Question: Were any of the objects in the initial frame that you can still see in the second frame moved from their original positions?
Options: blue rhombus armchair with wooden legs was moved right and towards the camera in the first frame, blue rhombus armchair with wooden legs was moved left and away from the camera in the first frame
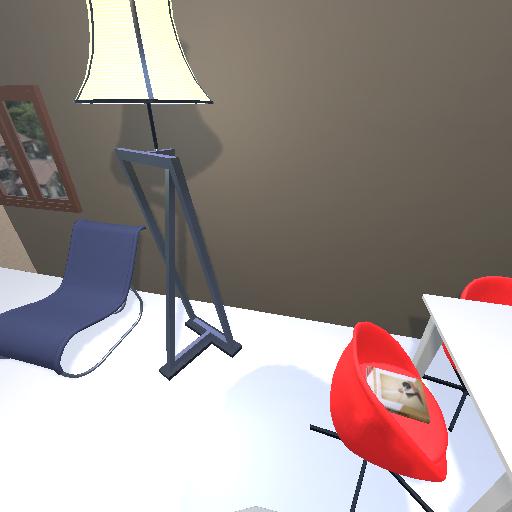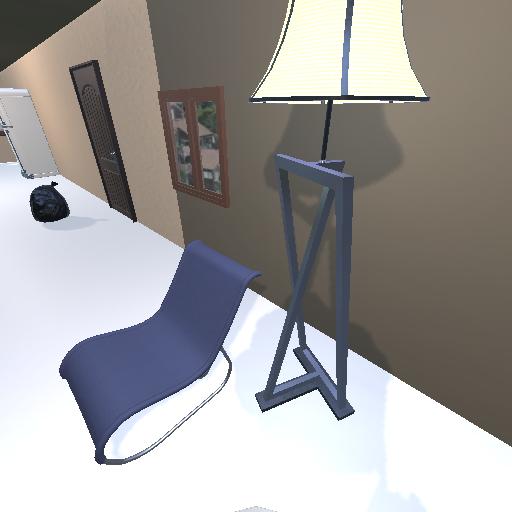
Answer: blue rhombus armchair with wooden legs was moved right and towards the camera in the first frame